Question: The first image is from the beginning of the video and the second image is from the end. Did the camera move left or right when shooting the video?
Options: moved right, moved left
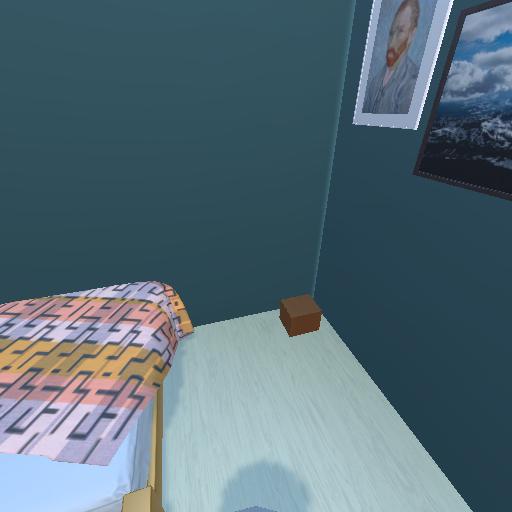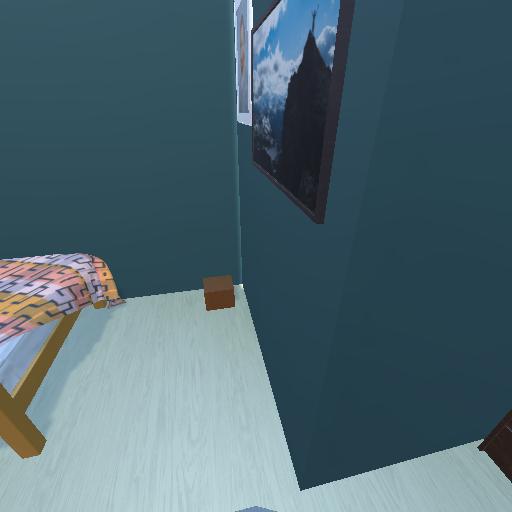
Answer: moved right